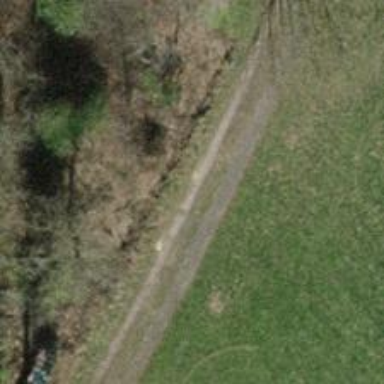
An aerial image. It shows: Track with grade2 tracktype.